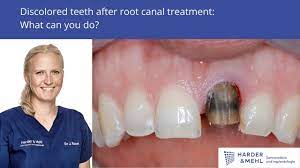
Condition: Tooth Discoloration